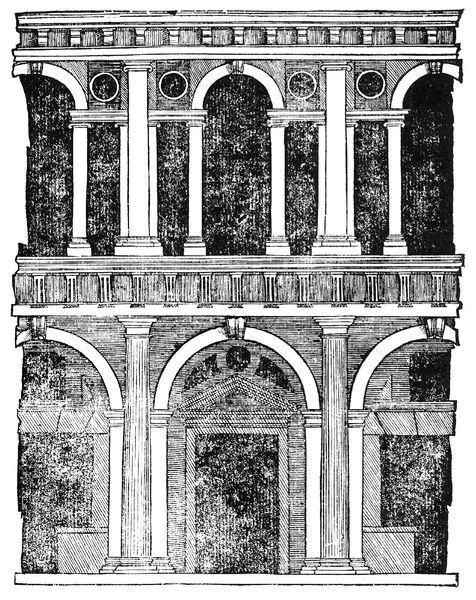
Titel: Architettura et Prospettiva
Künstler: Sebastiano Serlio
Schlagwörter: weiß, fenster, grau, schwarz, säule, säulen, tür, zeichnung, dach, gebäude, alt, architektur, sockel, renaissance, schön, holzschnitt, ansicht, bogen, fassade, türen, graphik, bank, rundbogen, durchgang, podest, bögen, antike, palast, stockwerk, druck, schnitt, schwarzweiss, seite, kreise, entwurf, löcher, rom, kapitell, fries, portal, sims, gotisch, antik, griechisch, plan, postament, bogenstellung, bauwerk, aufriss, romanisch, serliana, oculus, säulenordnung, palladio-motiv, serlio, sebastian serlio, kniansicht, römiosch, lköcher